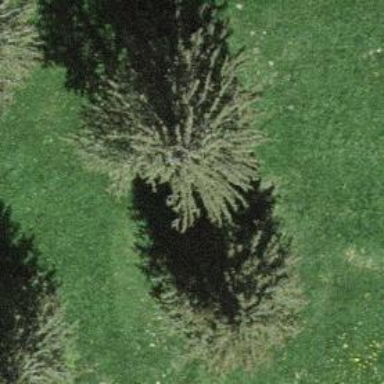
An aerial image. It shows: Beautiful tree in nature.